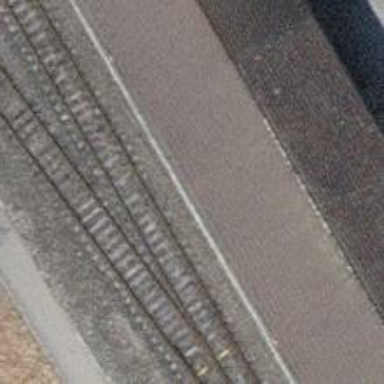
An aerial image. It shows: Single railway track with electrified contact line.